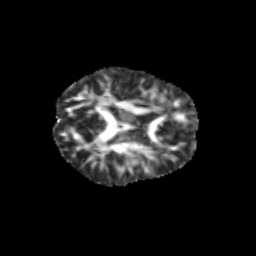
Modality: FA
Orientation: axial
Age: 11
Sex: female
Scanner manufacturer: siemens
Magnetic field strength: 3 T
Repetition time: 3.8 s
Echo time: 0.07 s